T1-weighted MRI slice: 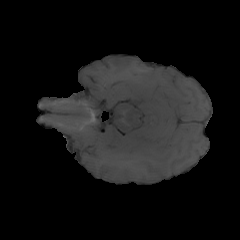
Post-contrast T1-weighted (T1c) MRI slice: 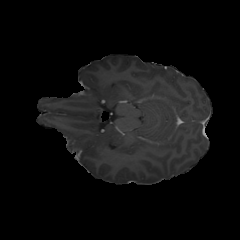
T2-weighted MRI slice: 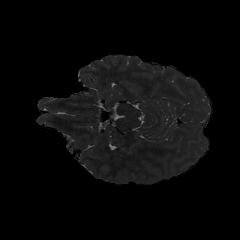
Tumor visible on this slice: no